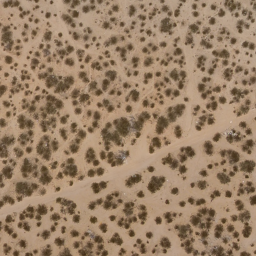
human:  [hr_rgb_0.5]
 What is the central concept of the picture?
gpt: chaparral